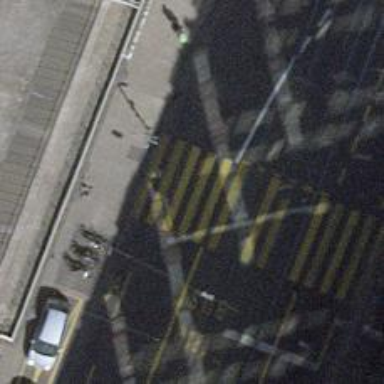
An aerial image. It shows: Road crossing with traffic signals.